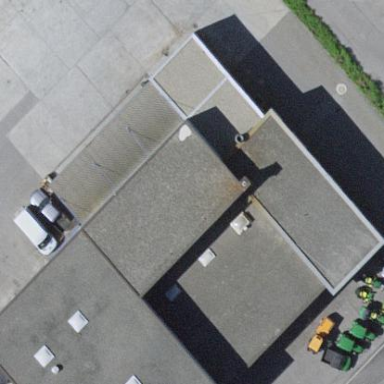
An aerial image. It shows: Industrial building.